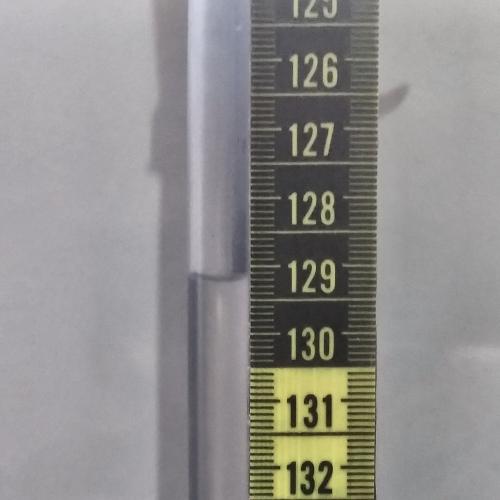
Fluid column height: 129.2 cm